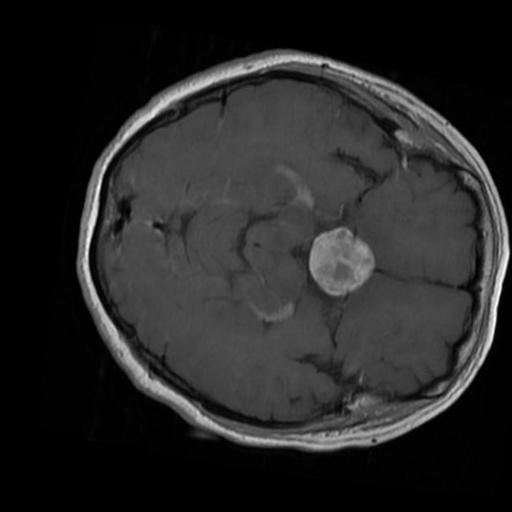
Label: brain_tumor